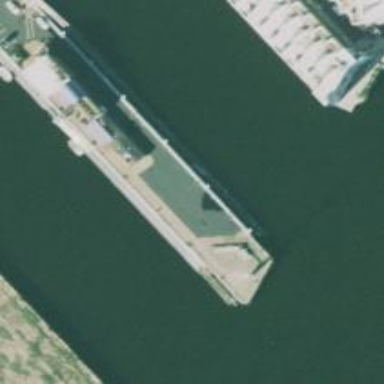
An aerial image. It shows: Man-made pier.